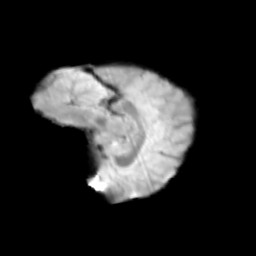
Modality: T2w
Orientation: sagittal
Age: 12
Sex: female
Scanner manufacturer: siemens
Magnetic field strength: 3 T
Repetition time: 3.8 s
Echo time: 0.07 s